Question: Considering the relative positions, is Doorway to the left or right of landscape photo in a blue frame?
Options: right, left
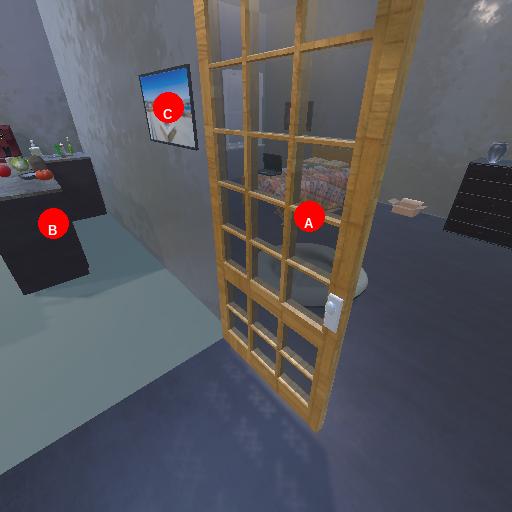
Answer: right